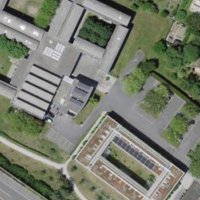
EUNIS habitat code: 57
Species observed at this site:
Chroicocephalus ridibundus
Vespula germanica
Mergus merganser